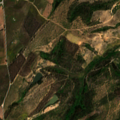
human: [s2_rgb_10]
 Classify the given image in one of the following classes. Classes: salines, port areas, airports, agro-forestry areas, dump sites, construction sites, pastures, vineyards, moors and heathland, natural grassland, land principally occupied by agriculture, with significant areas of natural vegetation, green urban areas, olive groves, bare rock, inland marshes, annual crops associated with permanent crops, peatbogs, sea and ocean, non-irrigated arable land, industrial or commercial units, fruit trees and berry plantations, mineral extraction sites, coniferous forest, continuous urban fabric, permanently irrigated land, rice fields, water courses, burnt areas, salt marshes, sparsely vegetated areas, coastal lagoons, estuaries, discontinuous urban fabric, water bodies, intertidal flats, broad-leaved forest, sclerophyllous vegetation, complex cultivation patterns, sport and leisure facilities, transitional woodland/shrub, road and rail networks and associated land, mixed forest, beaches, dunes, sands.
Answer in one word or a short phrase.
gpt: olive groves, complex cultivation patterns, broad-leaved forest, transitional woodland/shrub